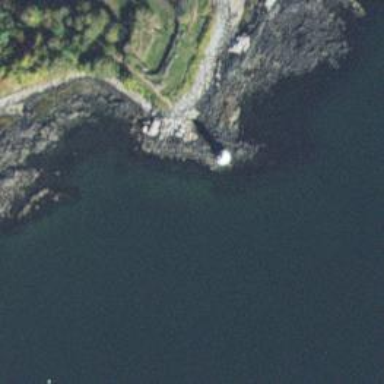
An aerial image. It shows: Lighthouse.